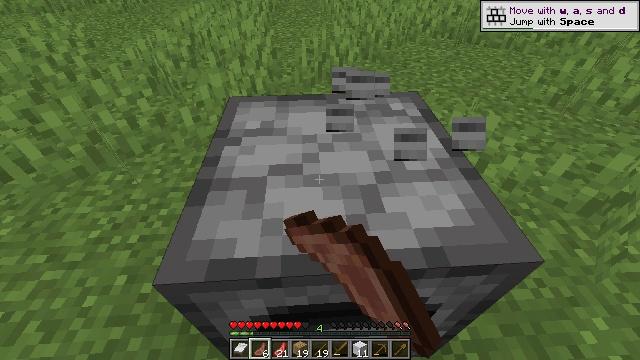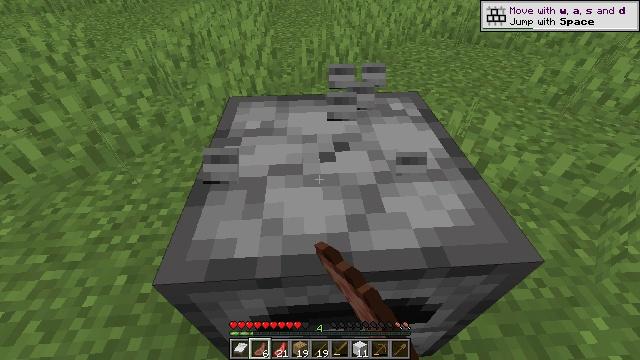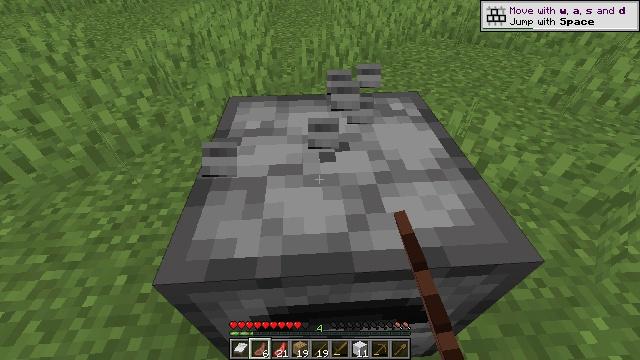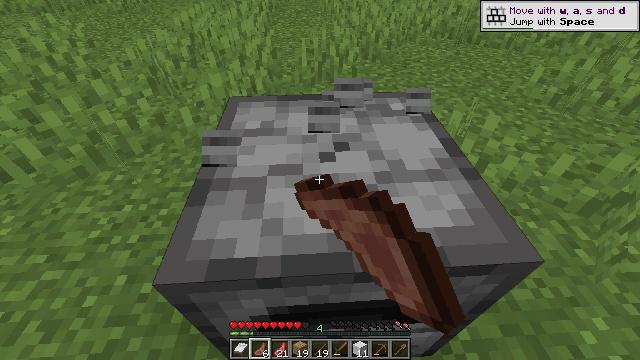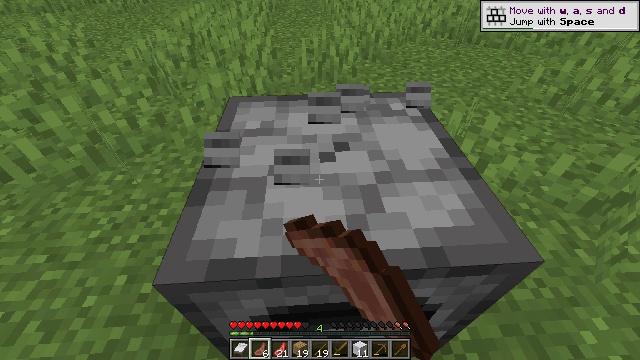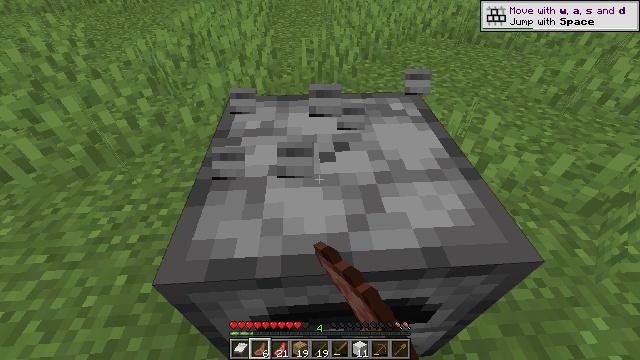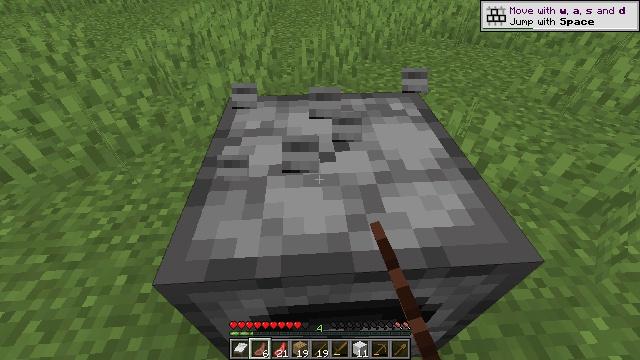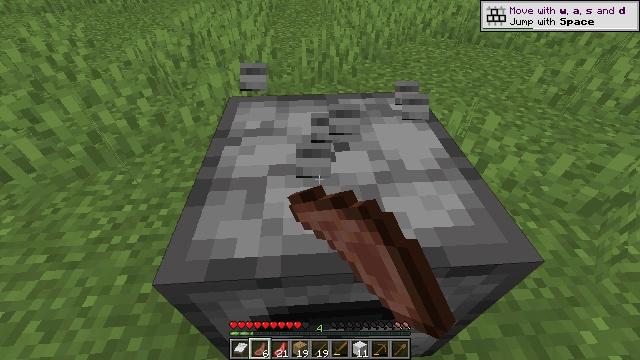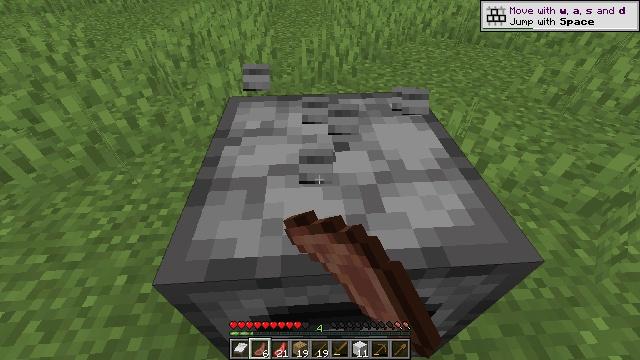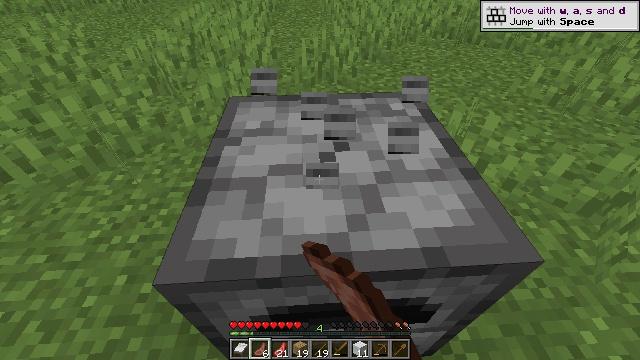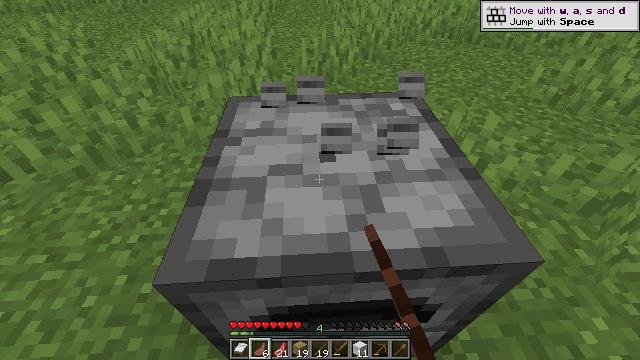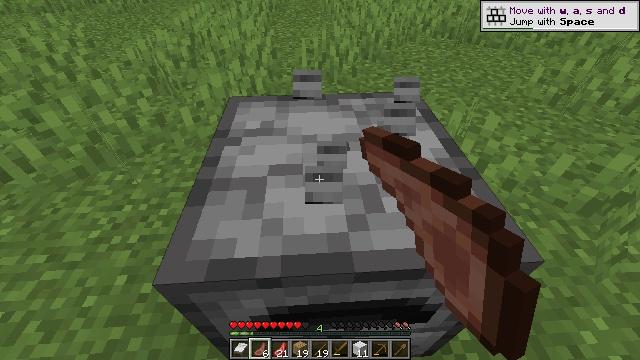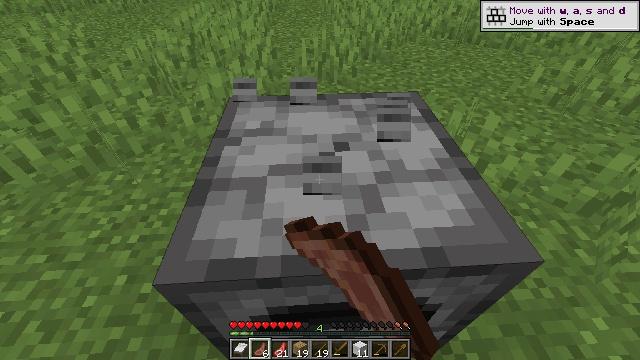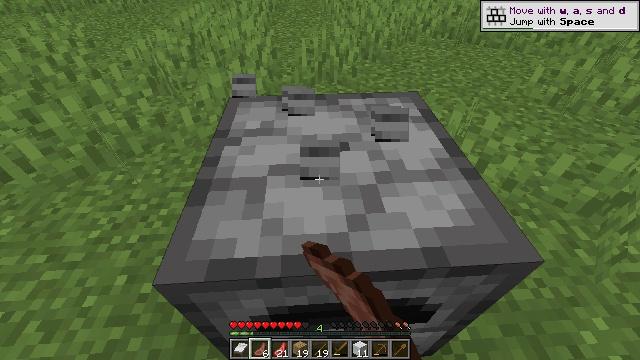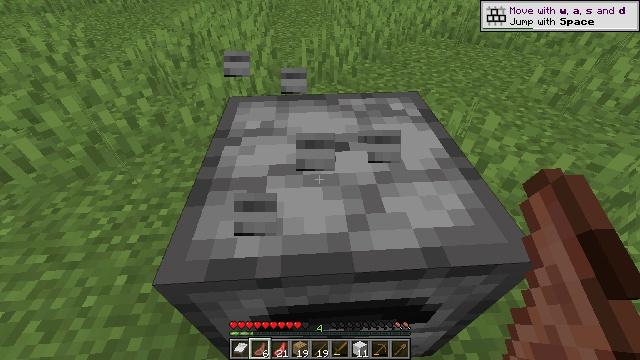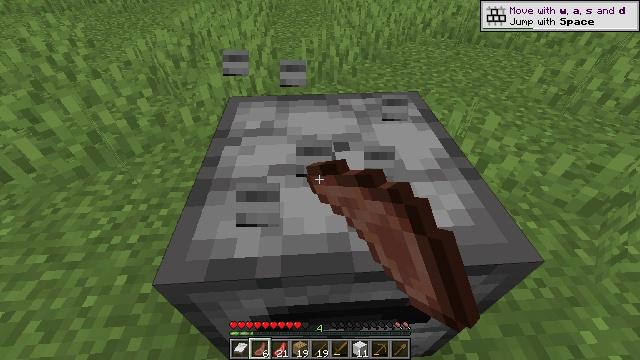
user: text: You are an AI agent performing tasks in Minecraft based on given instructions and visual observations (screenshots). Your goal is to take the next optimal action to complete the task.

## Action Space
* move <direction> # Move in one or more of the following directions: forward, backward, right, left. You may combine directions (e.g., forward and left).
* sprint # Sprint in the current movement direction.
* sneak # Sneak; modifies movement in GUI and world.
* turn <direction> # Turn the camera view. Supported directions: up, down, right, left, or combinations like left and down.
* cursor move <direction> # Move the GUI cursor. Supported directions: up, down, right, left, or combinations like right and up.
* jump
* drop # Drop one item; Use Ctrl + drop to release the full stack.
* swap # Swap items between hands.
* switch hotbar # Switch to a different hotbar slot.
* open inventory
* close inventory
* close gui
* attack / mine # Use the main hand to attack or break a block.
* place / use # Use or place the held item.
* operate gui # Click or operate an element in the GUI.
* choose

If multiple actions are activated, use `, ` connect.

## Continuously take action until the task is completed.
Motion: motion action
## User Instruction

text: Mine the furnace to collect it.
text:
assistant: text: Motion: attack / mine
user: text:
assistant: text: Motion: attack / mine
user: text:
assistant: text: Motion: attack / mine
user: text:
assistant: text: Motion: attack / mine
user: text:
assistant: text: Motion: attack / mine
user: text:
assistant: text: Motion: attack / mine
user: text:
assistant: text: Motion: attack / mine
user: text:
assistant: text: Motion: attack / mine
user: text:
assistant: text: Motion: attack / mine
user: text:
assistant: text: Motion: attack / mine
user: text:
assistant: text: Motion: attack / mine
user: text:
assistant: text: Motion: attack / mine
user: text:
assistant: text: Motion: attack / mine
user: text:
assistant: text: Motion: attack / mine
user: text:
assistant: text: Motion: attack / mine
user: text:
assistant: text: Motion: attack / mine
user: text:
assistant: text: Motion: attack / mine
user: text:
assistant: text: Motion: attack / mine
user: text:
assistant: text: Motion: attack / mine
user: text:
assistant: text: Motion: attack / mine
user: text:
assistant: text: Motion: attack / mine
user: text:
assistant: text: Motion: attack / mine
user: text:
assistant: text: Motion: attack / mine
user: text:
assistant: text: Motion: attack / mine
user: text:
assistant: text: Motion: attack / mine
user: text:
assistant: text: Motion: attack / mine
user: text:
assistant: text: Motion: attack / mine
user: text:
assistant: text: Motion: attack / mine
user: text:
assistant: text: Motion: attack / mine
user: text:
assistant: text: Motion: attack / mine